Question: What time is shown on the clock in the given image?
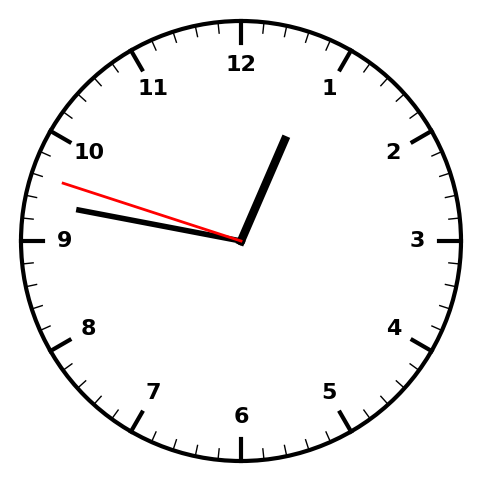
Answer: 12:46:48